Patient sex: F
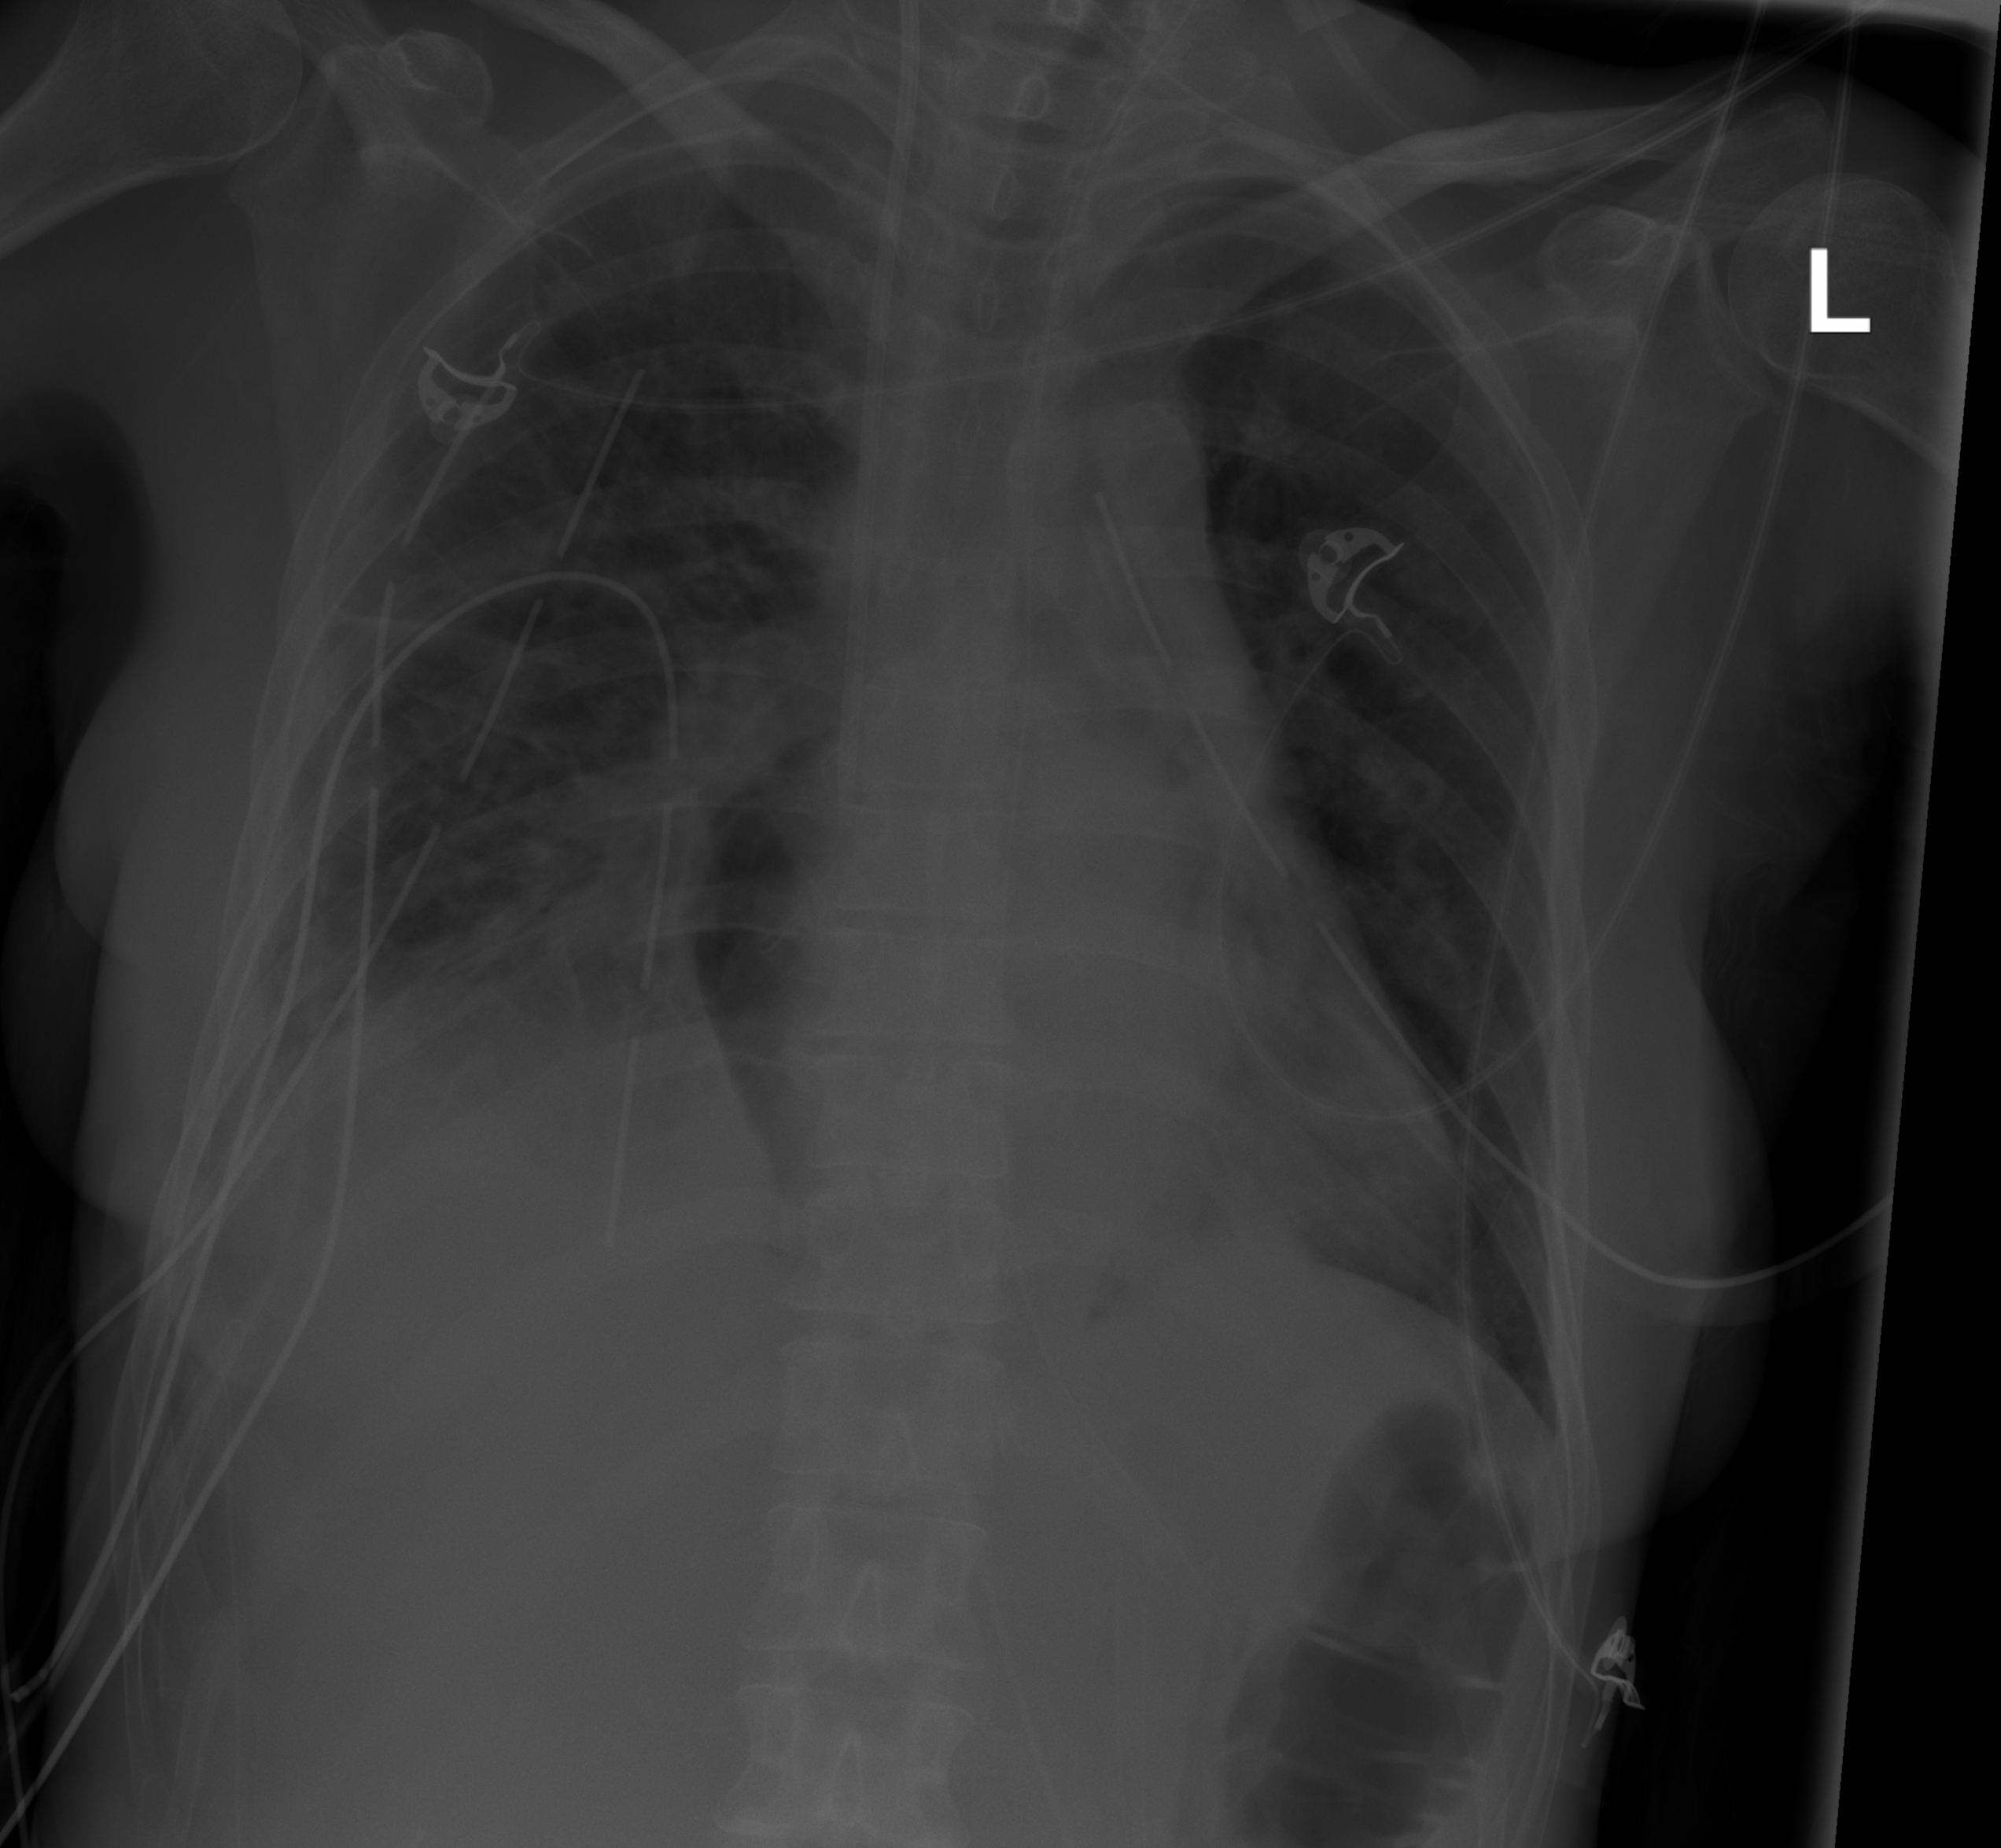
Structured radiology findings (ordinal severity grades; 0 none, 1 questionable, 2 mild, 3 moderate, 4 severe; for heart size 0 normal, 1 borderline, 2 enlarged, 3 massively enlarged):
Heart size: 0
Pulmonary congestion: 0
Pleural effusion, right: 2
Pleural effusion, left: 0
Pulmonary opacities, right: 1
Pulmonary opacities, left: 0
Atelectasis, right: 3
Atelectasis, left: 0